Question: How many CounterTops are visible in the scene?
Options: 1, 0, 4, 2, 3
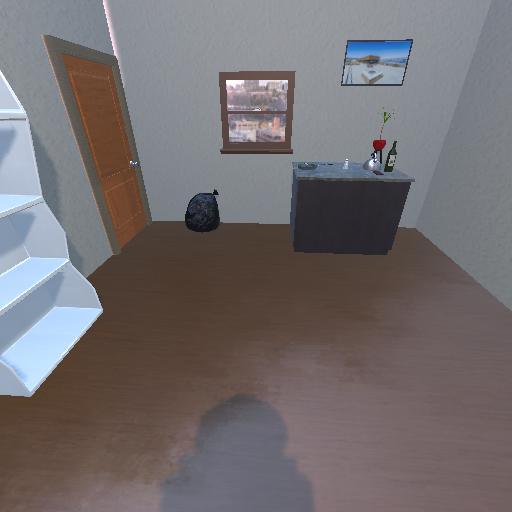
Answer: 1